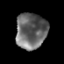
Tissue: prostate
Cell type: T cells
Senescence score: 0.3403
Nuclear area (px): 1084
Mean DAPI intensity: 103.891